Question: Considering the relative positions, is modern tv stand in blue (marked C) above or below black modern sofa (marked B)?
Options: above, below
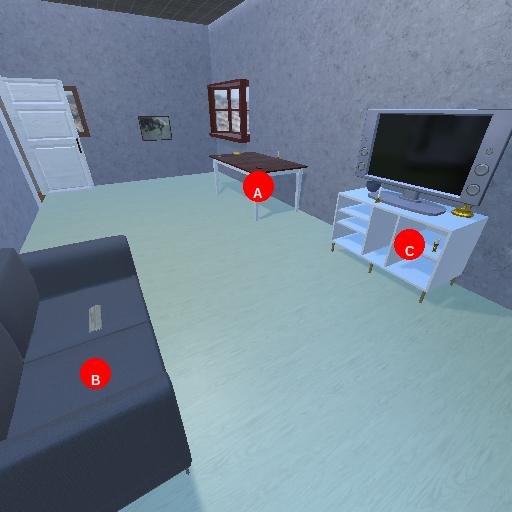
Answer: above